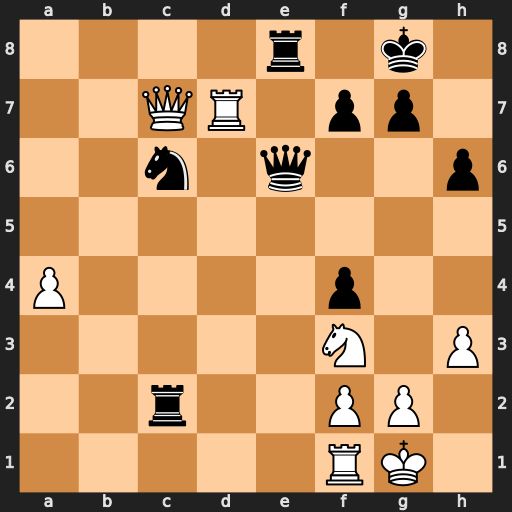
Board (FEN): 4r1k1/2QR1pp1/2n1q2p/8/P4p2/5N1P/2r2PP1/5RK1
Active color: w
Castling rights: -
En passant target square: -
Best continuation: Re1 Ne5 Qxe5 Qxd7 Qxe8+ Qxe8 Rxe8+